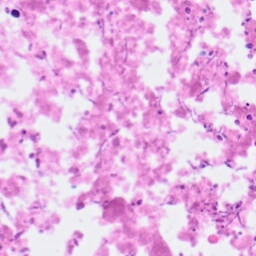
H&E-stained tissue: Pancreatic